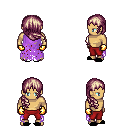
a pixel art fantasy rpg character, male body template, human, tanned skin, maroon tattered cape, red pants, white blonde right-swept hairstyle, gold gloves, black slippers, four views (front, back, left, right), 2x2 character sprite sheet, small pixel art, hard edges, no anti-aliasing